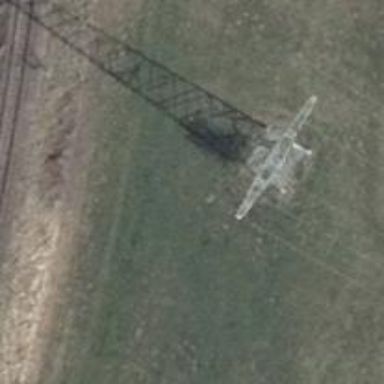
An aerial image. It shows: Power tower.